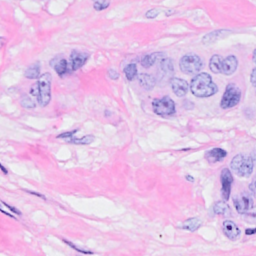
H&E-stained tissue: Breast